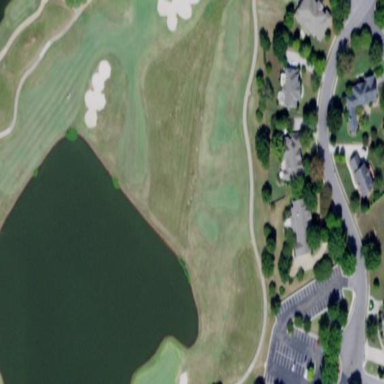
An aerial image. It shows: Rough area in golf course.